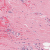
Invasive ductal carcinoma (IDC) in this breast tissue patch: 1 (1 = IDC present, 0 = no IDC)